Question: I am trying to complete the last bit of a d3 project which dynamically creates these blue arcs, over which I need to place arc text, as shown in this image:

The image above is something I've done by placing the arc text statically, through trial and error, but I want to place it dynamically, based on the blue arcs which sit beneath the text. This is the code that dynamically creates the arcs:
'''
var groupData = data_group.selectAll("g.group")
.data(nodes.filter(function(d) { console.log(d.__data__.key); return (d.key=='Employers' ||{exp:channel:entries category="13" backspace="2"} d.key == '{url_title}' ||{/exp:channel:entries}) && d.children; }))
.enter().append("group")
.attr("class", "group");
arc_group.selectAll("g.arc")
.data(groupData[0])
.enter().append("svg:path")
.attr("d", groupArc)
.attr("class", "groupArc")
.style("fill", "#1f77b4")
.style("fill-opacity", 0.5);
'''
The {exp:} content is preparsed data I'm pulling from my content management system in expression engine if it looks confusing.
So, I have my arcs. Now you'll notice in the groupData code block I have a console.log statement, that will give me the names I want to appear in the arc text:
'''
console.log(d.__data__.key);
'''
Now, the code I was using to place the arc text statically was this:
'''
var arcData = [
{aS: 0, aE: 45,rI:radius - chartConfig.linePadding + chartConfig.arcPadding,rO:radius - chartConfig.linePadding + chartConfig.textPadding-chartConfig.arcPadding}
];
var arcJobsData = d3.svg.arc().innerRadius(arcData[0].rI).outerRadius(arcData[0].rO).startAngle(degToRad(1)).endAngle(degToRad(15));
var g = d3.select(".chart").append("svg:g").attr("class","arcs");
var arcJobs = d3.select(".arcs").append("svg:path").attr("d",arcJobsData).attr("id","arcJobs").attr("class","arc");
g.append("svg:text").attr("x",3).attr("dy",15).append("svg:textPath").attr("xlink:href","#arcJobs").text("JOBS").attr("class","arcText"); //x shifts x pixels from the starting point of the arc. dy shifts the text y units from the top of the arc
'''
And in this above code, the only thing left that I should need to do is dynamically assign an ID to the arcs, and then reference that ID in the xlink:href attribute, as well as replace the text("JOBS") with text that pulls from d..key, I should be able to finish this thing off, but I can't figure out how write code in d3 that will take the data and place it in the arcs. Can anybody help with this?
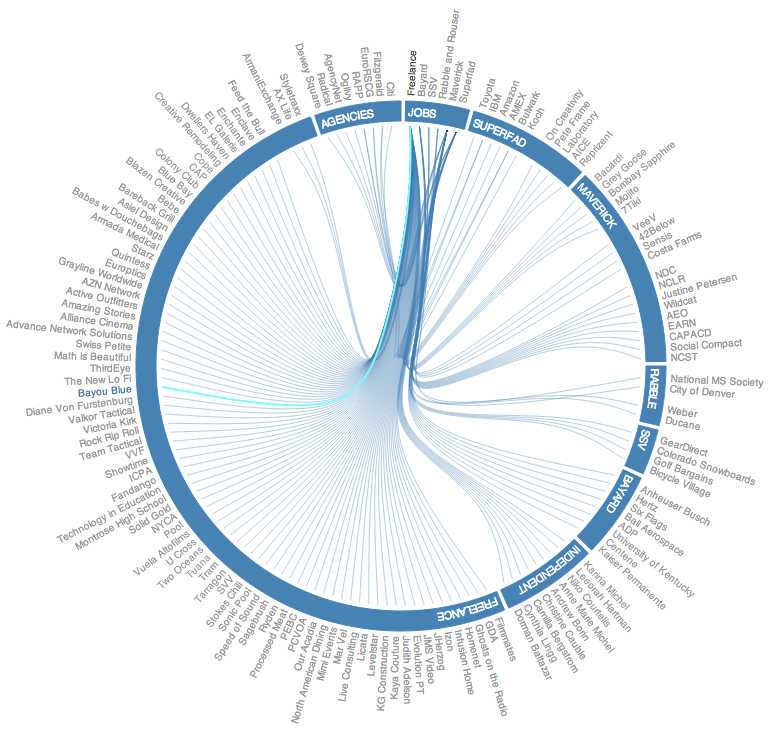
Answer: Figured this out. Changed the structure of things a bit so it made a little more sense, but essentially what I did is this:
'''
var groupData = data_group.selectAll("g.group")
.data(nodes.filter(function(d) { return (d.key=='Employers' ||{exp:channel:entries category="13" backspace="2"} d.key == '{url_title}' ||{/exp:channel:entries}) && d.children; }))
.enter().append("group")
.attr("class", "group"); //MH - why do we need this group - these elements are empty. Shouldn't this just be an array? Find out how to delete the svg elements without getting rid of the data, which is needed below.
var groupArc = d3.svg.arc()
.innerRadius(ry - 177)
.outerRadius(ry - 157)
.startAngle(function(d) { return (findStartAngle(d.__data__.children)-2) * pi / 180;})
.endAngle(function(d) { console.log(d.__data__.key); return (findEndAngle(d.__data__.children)+2) * pi / 180});
var arc_and_text = arc_group.selectAll("g.arc")
.data(groupData[0])
.enter().append("svg:g")
.attr("class","arc_and_text");
var arc_path = arc_and_text.append("svg:path")
.attr("d", groupArc)
.attr("class", "groupArc")
.attr("id", function(d, i) { return "arc" + i; })
.style("fill", "#1f77b4")
.style("fill-opacity", 0.5); //MH: (d.__data__.key) gives names of groupings
var arc_text = arc_and_text.append("text")
.attr("class","arc_text")
.attr("x", 3)
.attr("dy", 15);
arc_text.append("textPath")
.attr("xlink:href", function(d, i) { return "#arc" + i; })
.attr("class","arc_text_path")
.style("fill","#ffffff")
.text(function(d, i) { return d.__data__.key; });
'''
D3 still mystifies me a bit, and I'm sure this code could be much improved, but it works.